Question: I have a pivot table that outputs the following result set:

as you can see column names are 0.9,1.2,1.5 etc etc
in my php, I cant reference the number
'''
echo $order->a;
'''
I get error:'Parse error: syntax error, unexpected T_DNUMBER, expecting T_STRING or T_VARIABLE'
How can I correctly fetch this column or perhaps adjust the sql to have an alias? like a or b? like:
'''
select * from t pivot ( avg(stock) for length in ([0.9] as a, [1.2] as b)) piv
'''
Thanks as always,
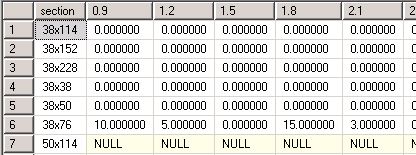
Answer: If you want to alias your columns then you would have to use something like the following, where you place your alias in the final select list:
'''
select section,
[0.9] as a,
[1.2] as b
from t
pivot
(
avg(stock)
for length in ([0.9], [1.2])
) piv
'''